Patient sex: M
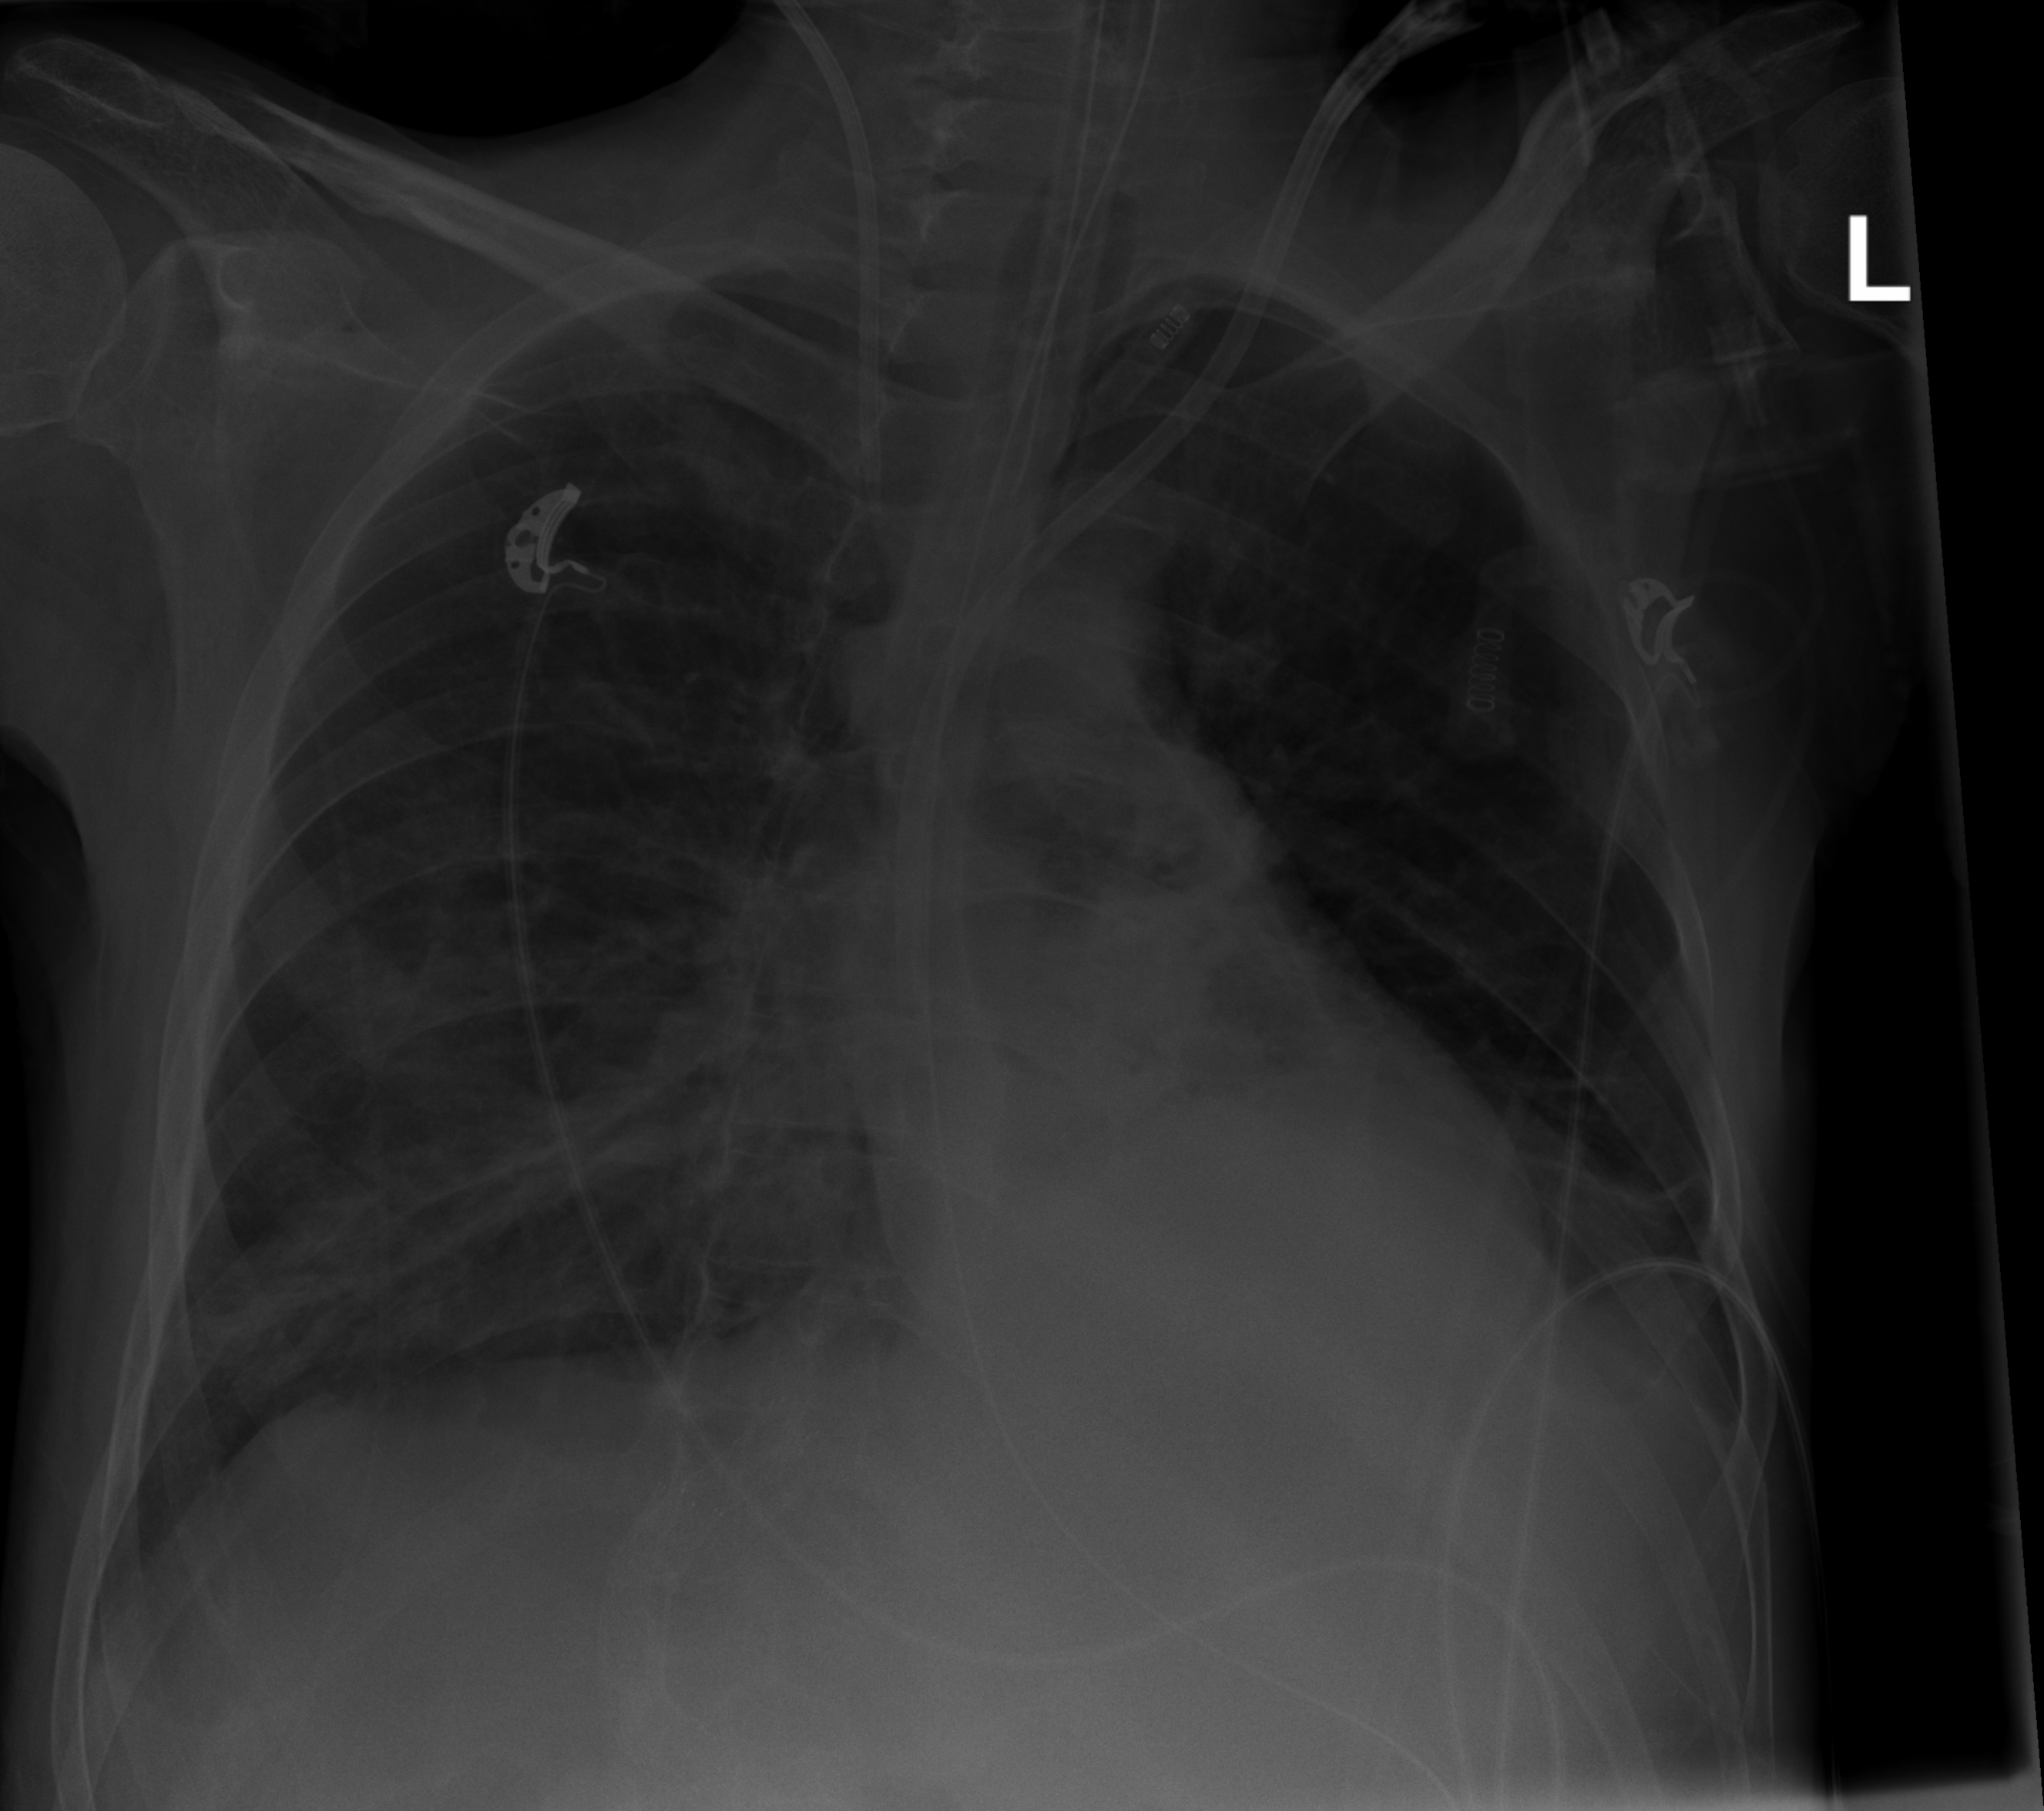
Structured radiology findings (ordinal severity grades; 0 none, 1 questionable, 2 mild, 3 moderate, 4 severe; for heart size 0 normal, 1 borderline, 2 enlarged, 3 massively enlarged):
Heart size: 0
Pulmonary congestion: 0
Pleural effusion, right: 0
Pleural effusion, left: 2
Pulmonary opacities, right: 1
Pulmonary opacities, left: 1
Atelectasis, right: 3
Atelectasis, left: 2